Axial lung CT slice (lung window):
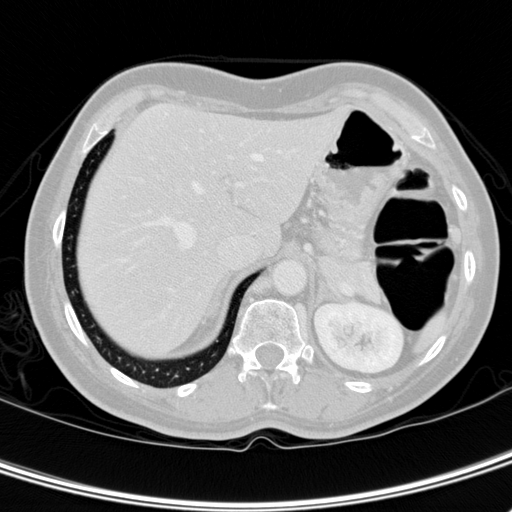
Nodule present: no